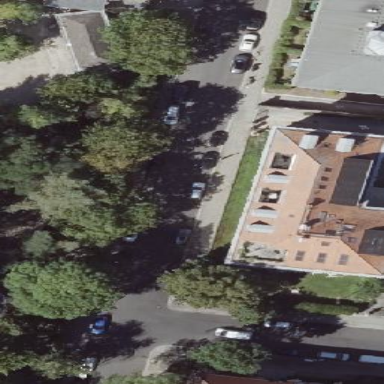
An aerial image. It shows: Building.